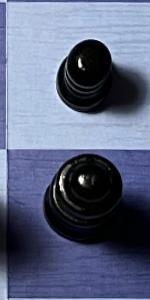
Label: Queen_Black